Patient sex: M
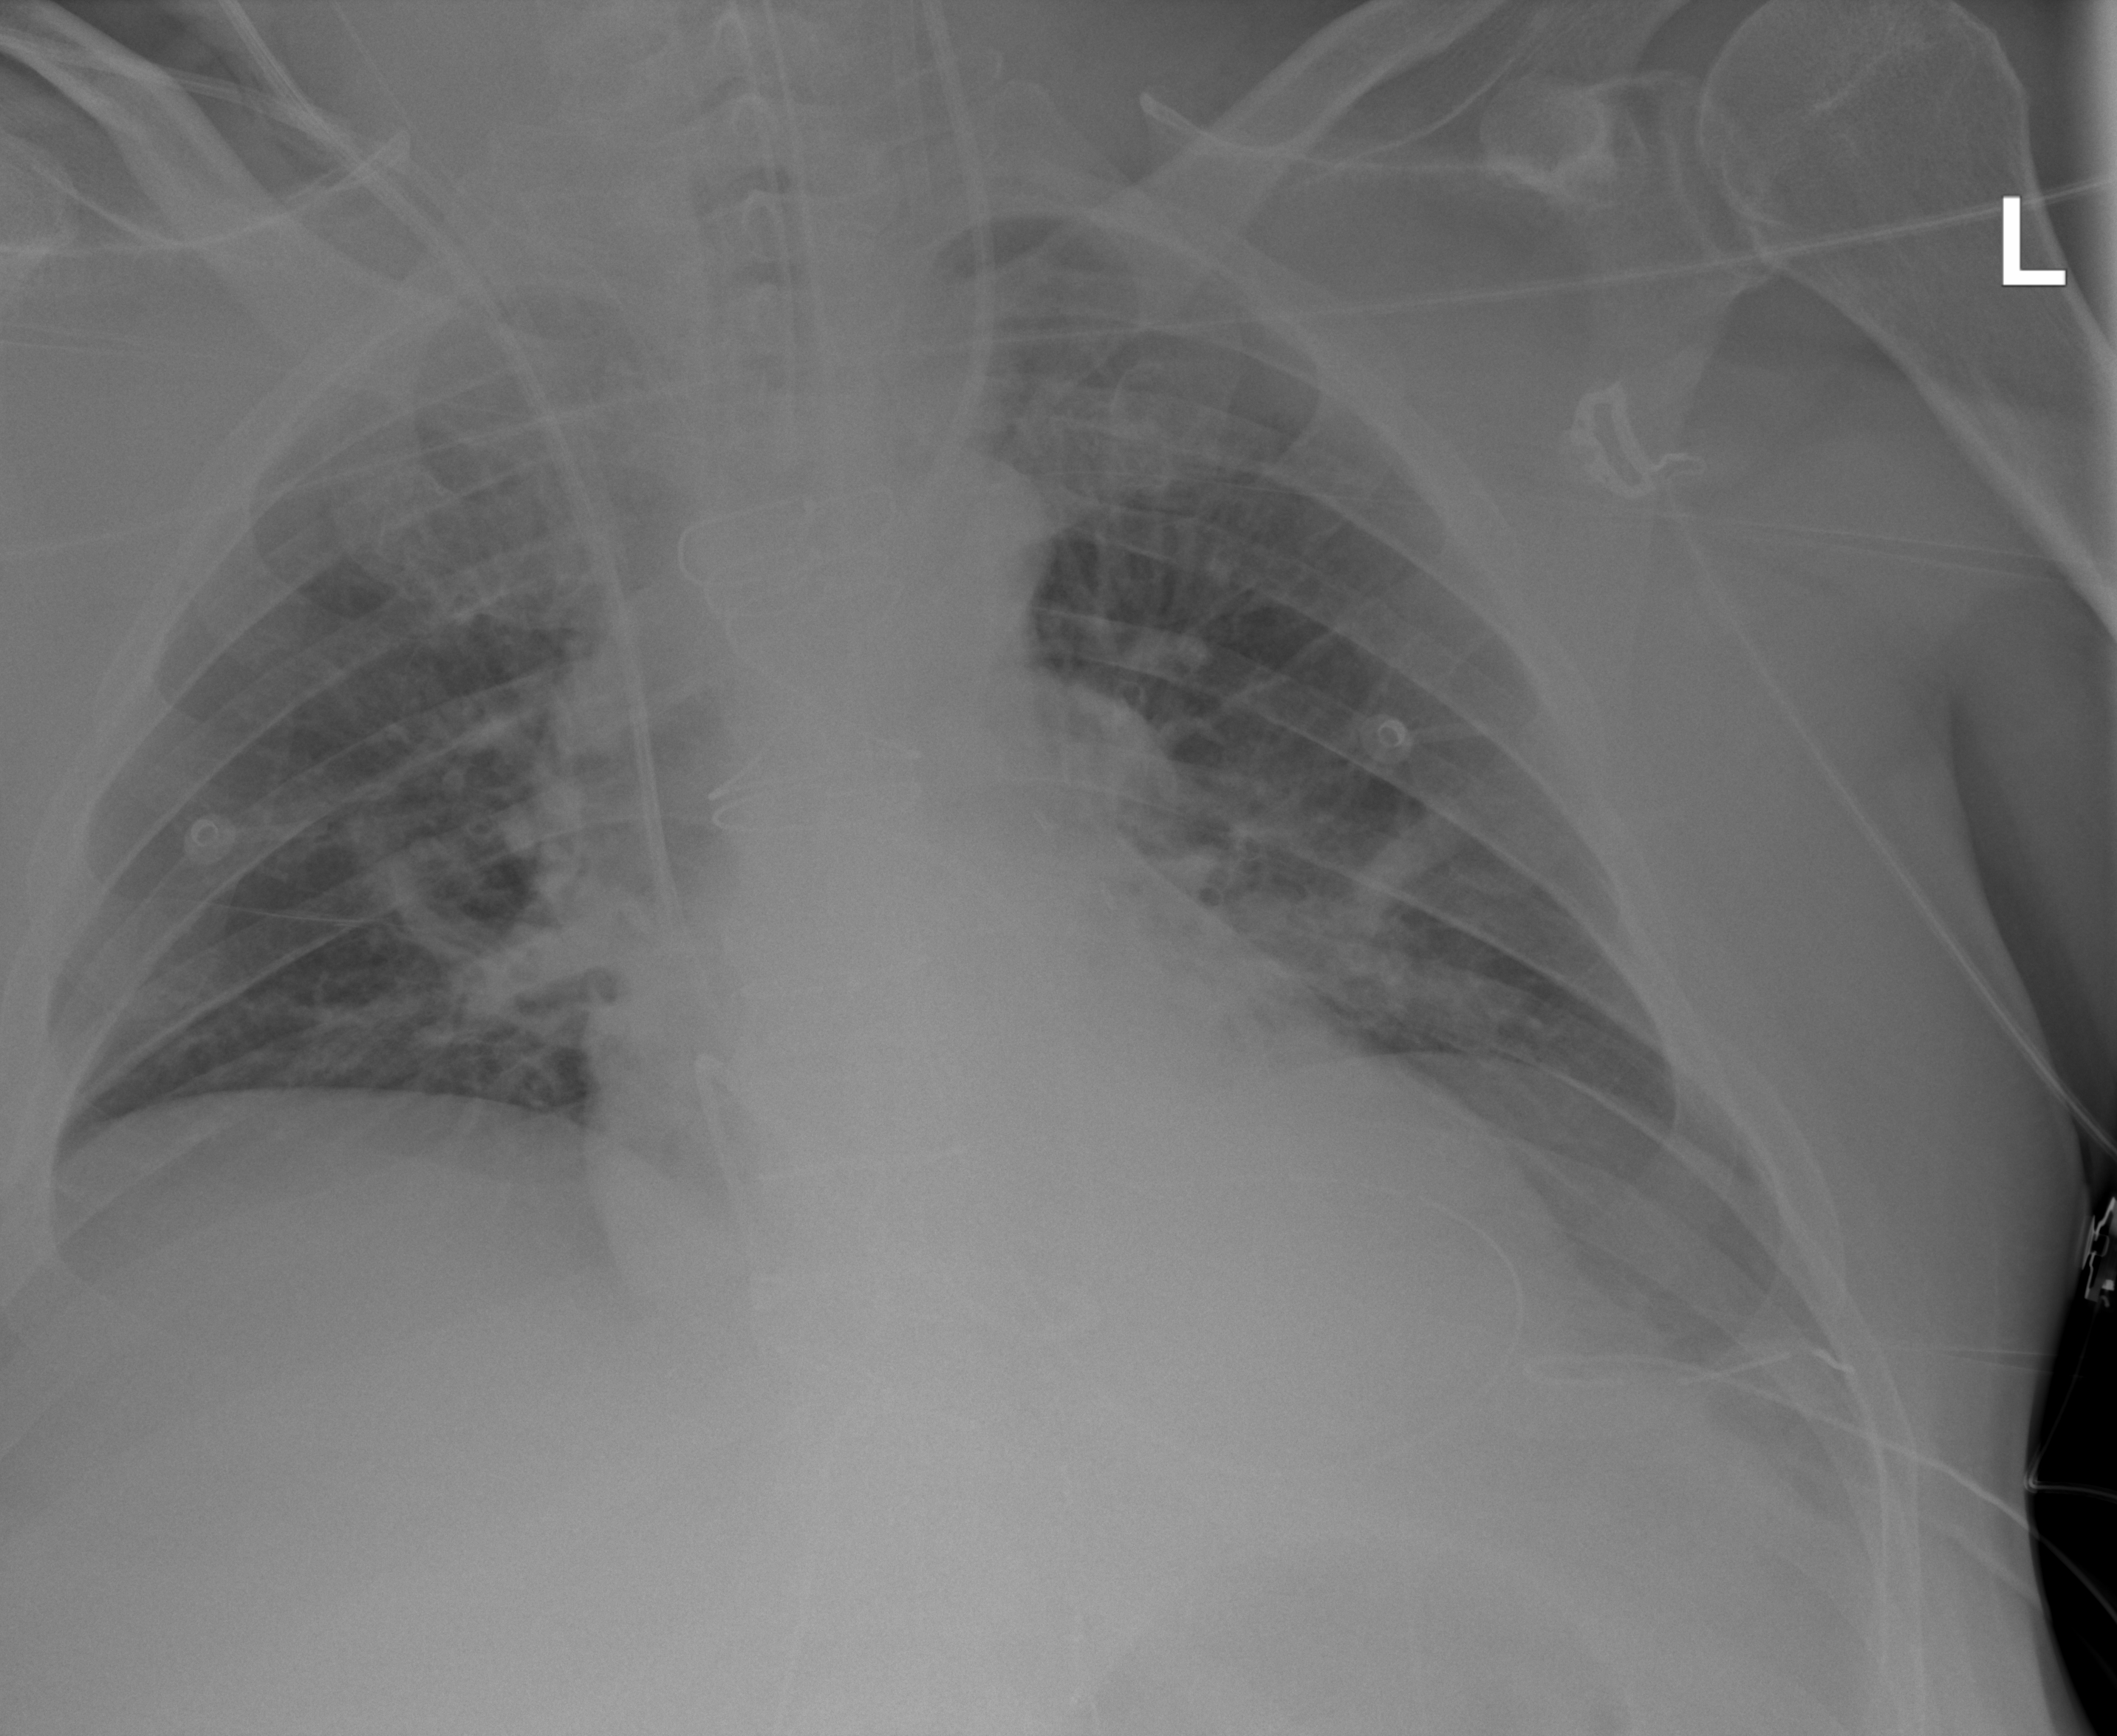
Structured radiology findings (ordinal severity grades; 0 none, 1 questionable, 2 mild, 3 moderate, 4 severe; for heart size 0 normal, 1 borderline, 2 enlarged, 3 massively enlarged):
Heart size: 1
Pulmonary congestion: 2
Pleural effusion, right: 0
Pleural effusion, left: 2
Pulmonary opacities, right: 2
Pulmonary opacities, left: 2
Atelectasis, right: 2
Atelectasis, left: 2